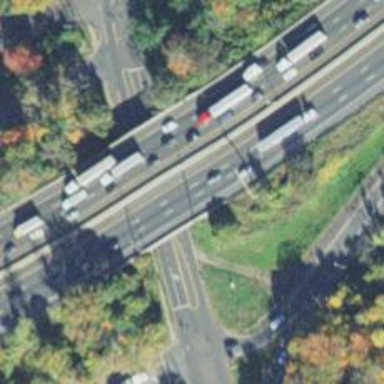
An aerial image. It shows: Asphalt bridge on motorway.